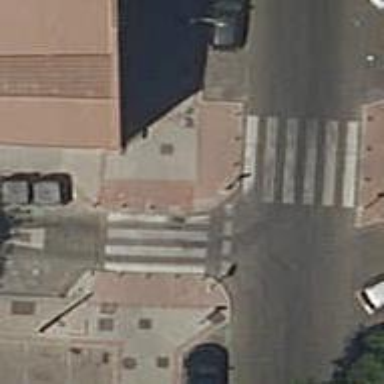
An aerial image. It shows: Pedestrian crossing with zebra markings on the footway.